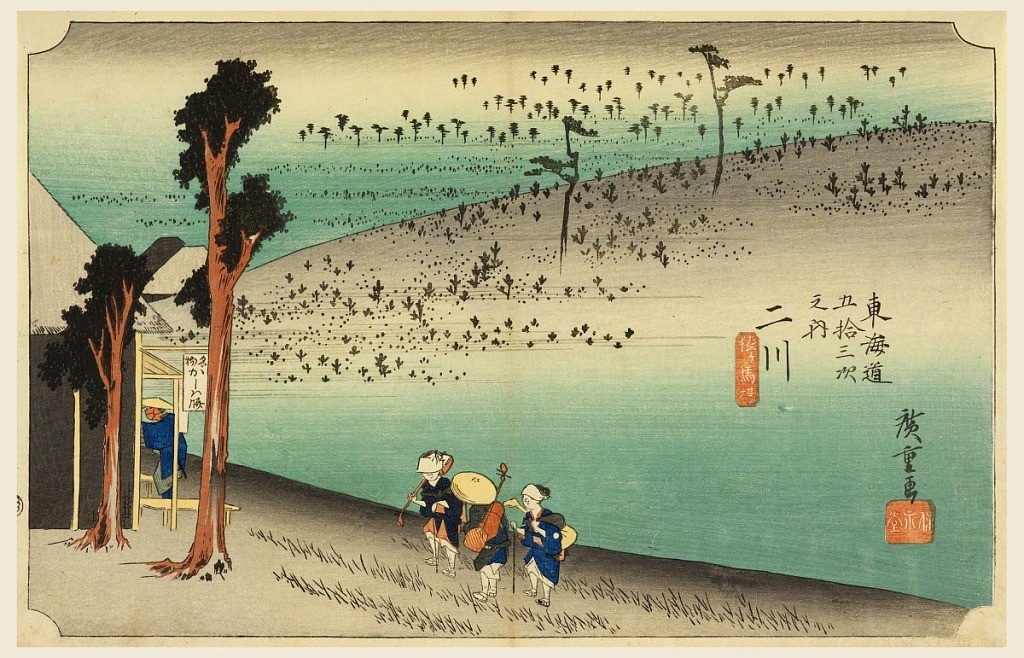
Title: Futagawa Teahouse, in The Fifty-Three Stations of the Tokaido Road (Tokaido Gojusan Tsugi-no Uchi)
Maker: Ando Hiroshige, Japanese, 1797–1858
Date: ca. 1834
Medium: Woodblock print (ukiyo-e) on mulberry paper (washi), ink with color
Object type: Print
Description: Left, teahouse with sign at which one traveler has just arrived. Center, three musicians pass towards teahouse. Beyond is slope with pine trees and flat fields dotted with pines.